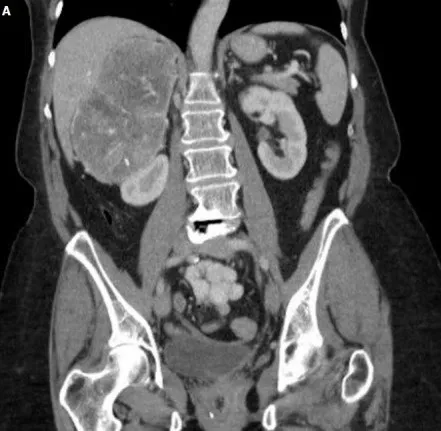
CT abdomen:. Coronal section showing 8cm mass above the right kidney.
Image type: radiology (ct)